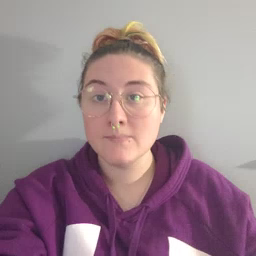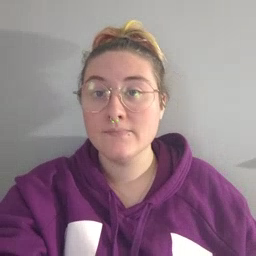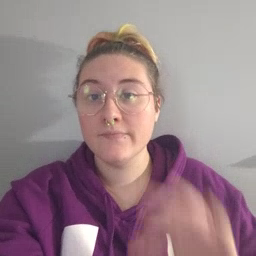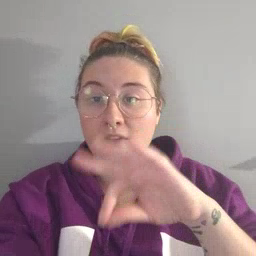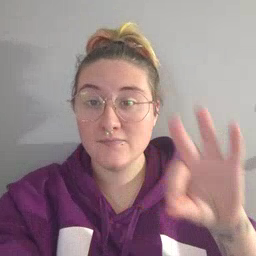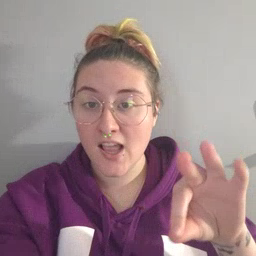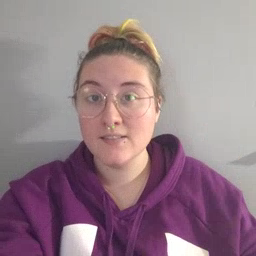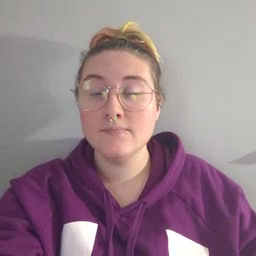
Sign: frenchfries